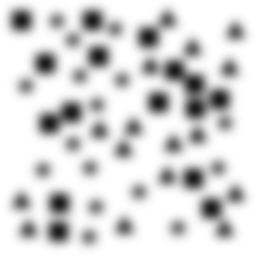
Squares: 16
Triangles: 16
Stars: 16
Total shapes: 48